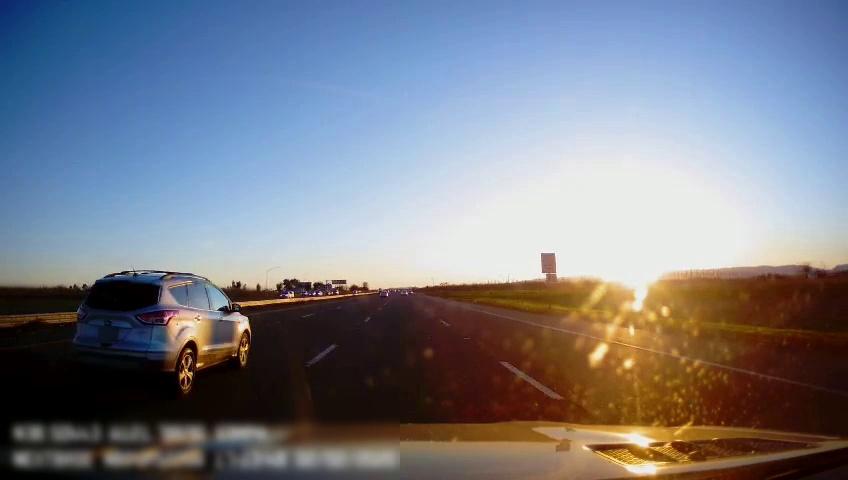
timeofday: Day
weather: Sunny
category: Drivable Space
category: Vehicles | Car
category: Vehicles | SUV
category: Lanes | Alternate Lane
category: Lanes | Alternate Lane
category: Lanes | Current Lane
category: Lanes | Current Lane
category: Lanes | Alternate Lane
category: Traffic | Signs
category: Traffic | Signs